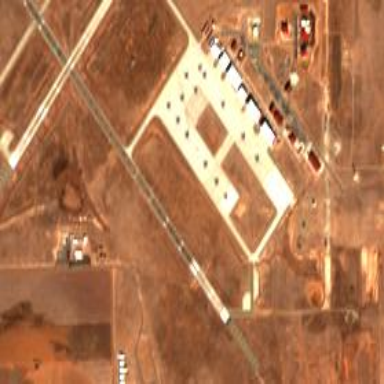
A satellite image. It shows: Concrete apron at the airport.